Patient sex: M
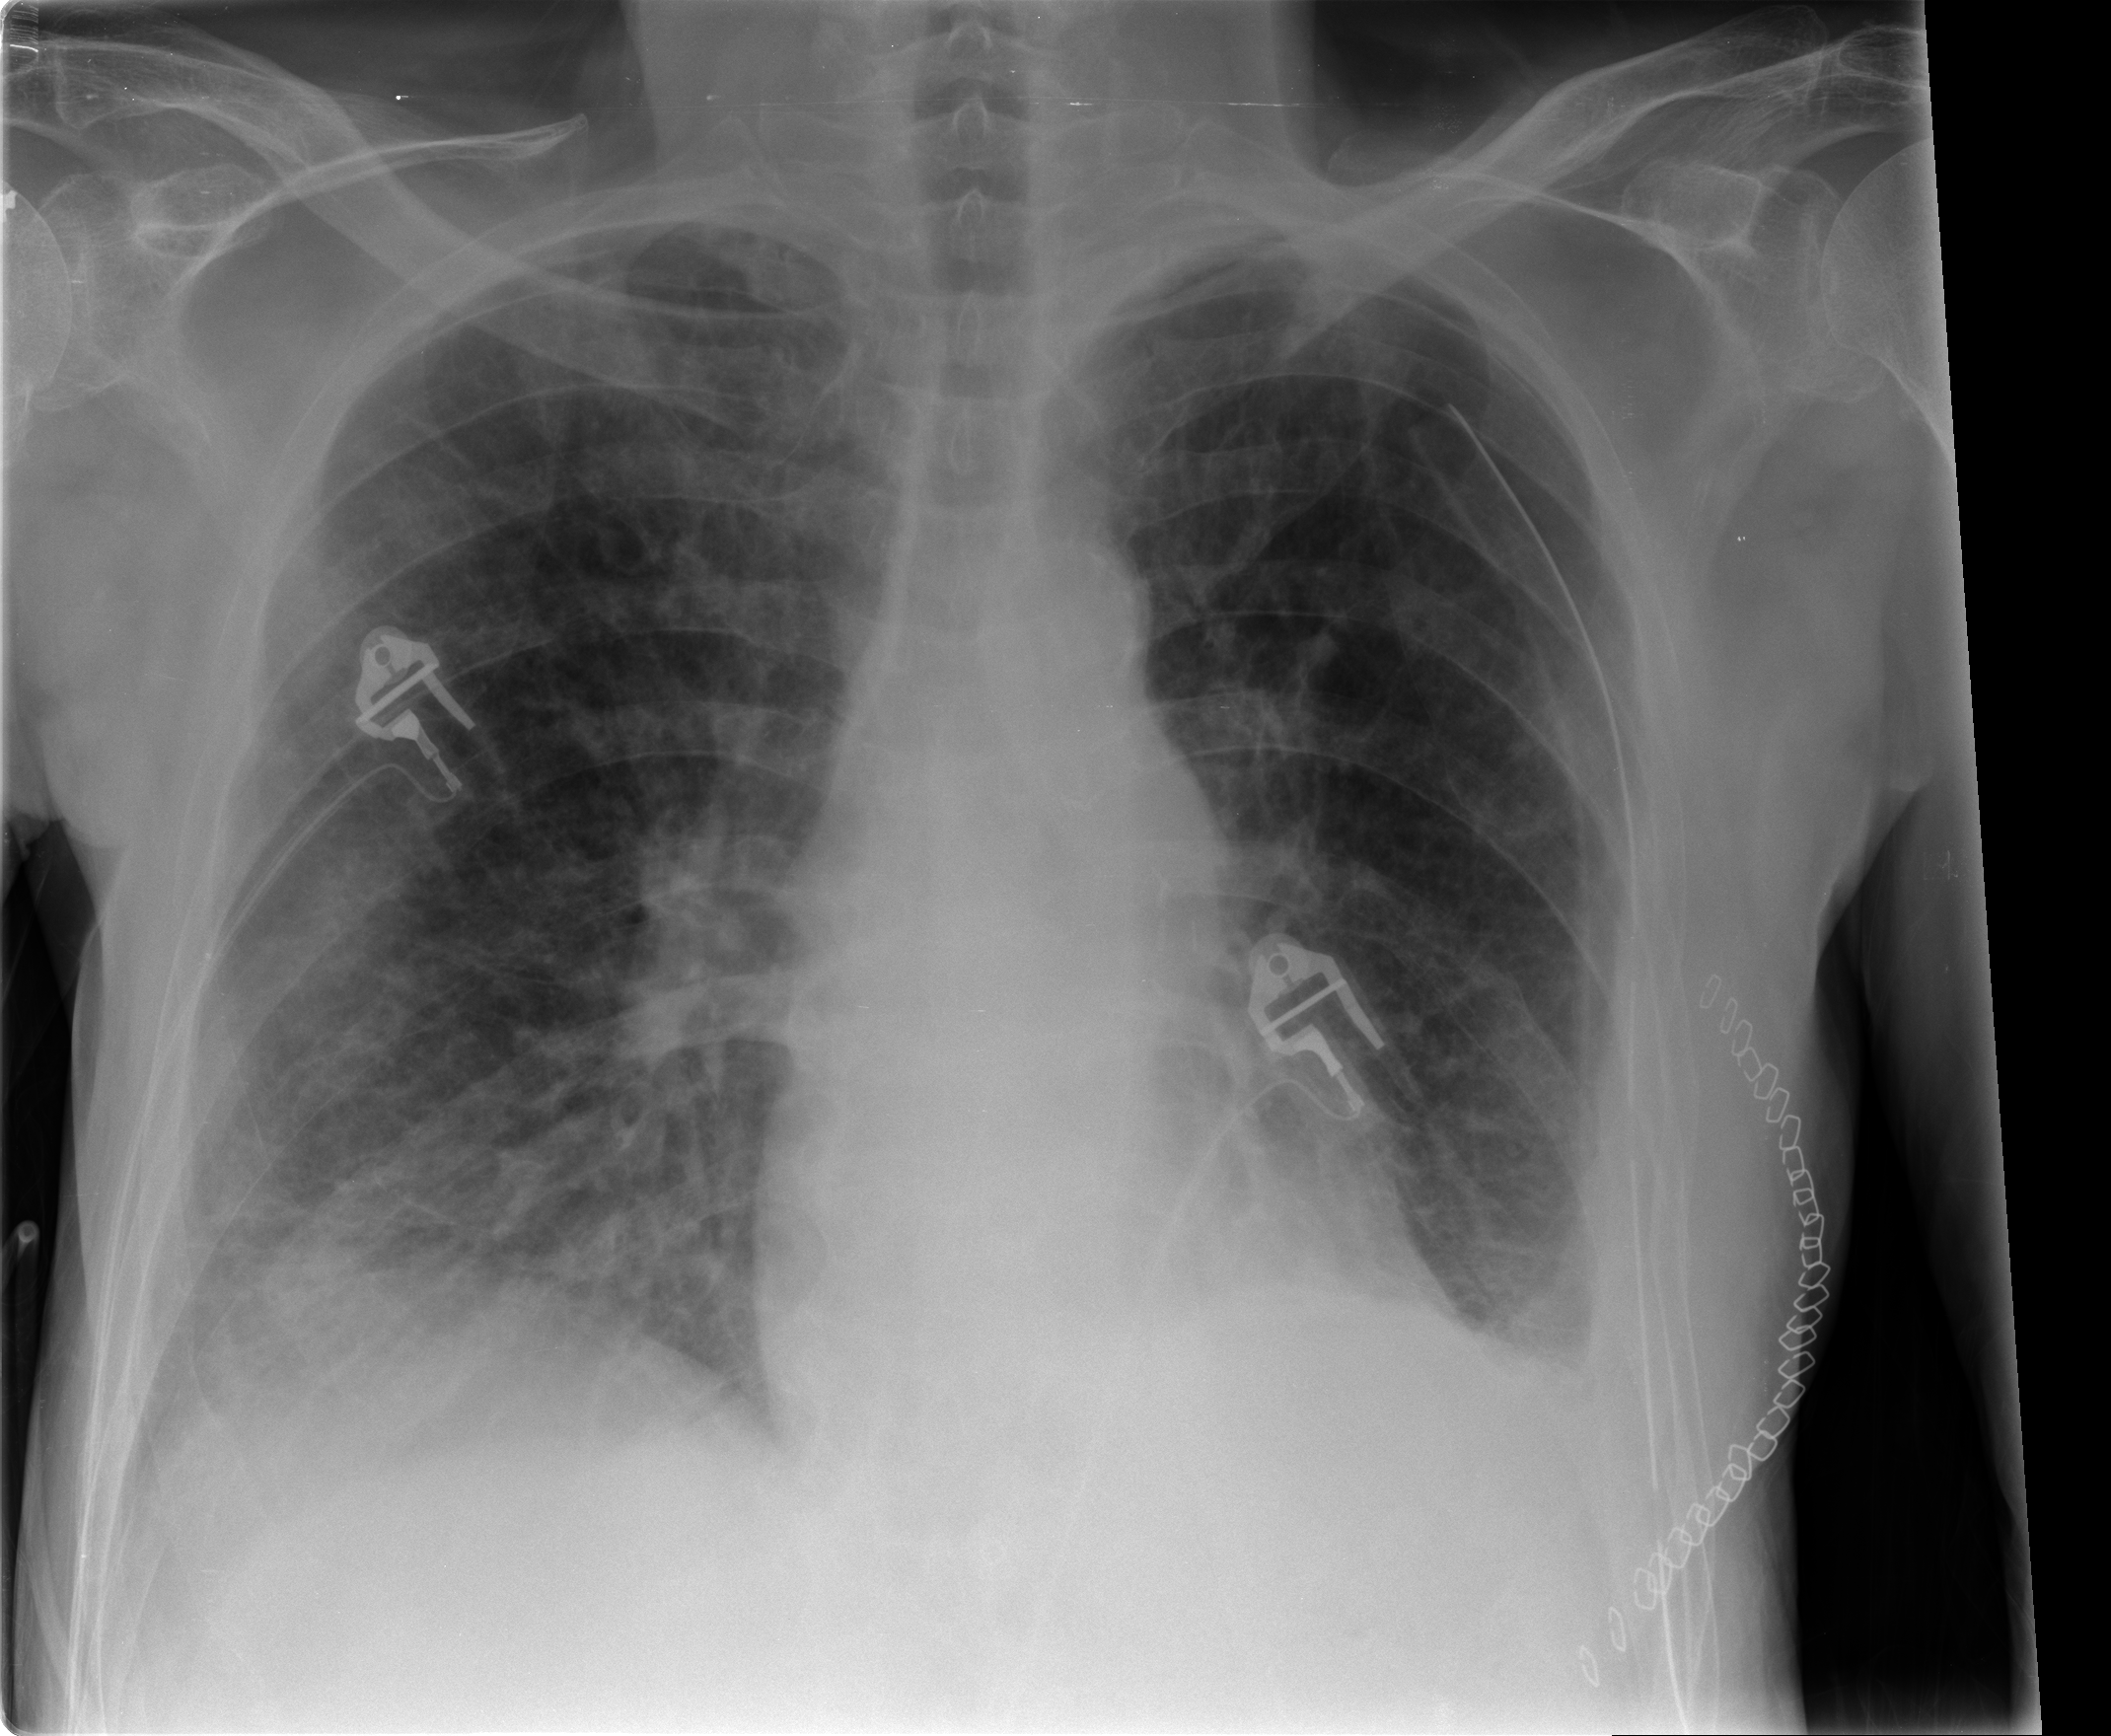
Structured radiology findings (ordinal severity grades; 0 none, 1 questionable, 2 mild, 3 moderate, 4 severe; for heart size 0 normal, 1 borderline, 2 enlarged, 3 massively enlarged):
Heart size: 0
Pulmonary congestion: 2
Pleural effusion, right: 1
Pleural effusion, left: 2
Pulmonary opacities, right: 1
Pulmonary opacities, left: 0
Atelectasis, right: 2
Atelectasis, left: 2